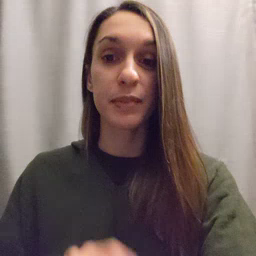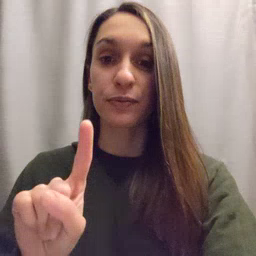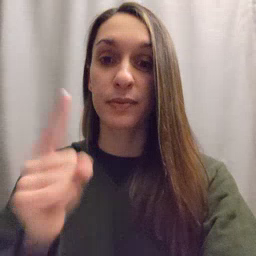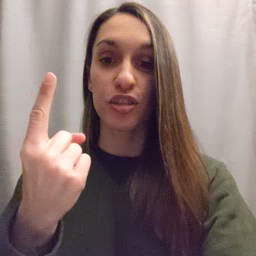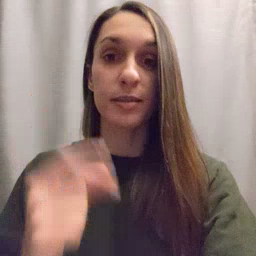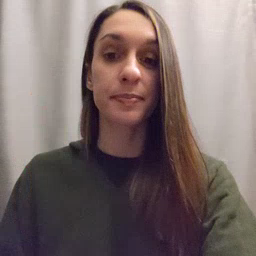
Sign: first